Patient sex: F
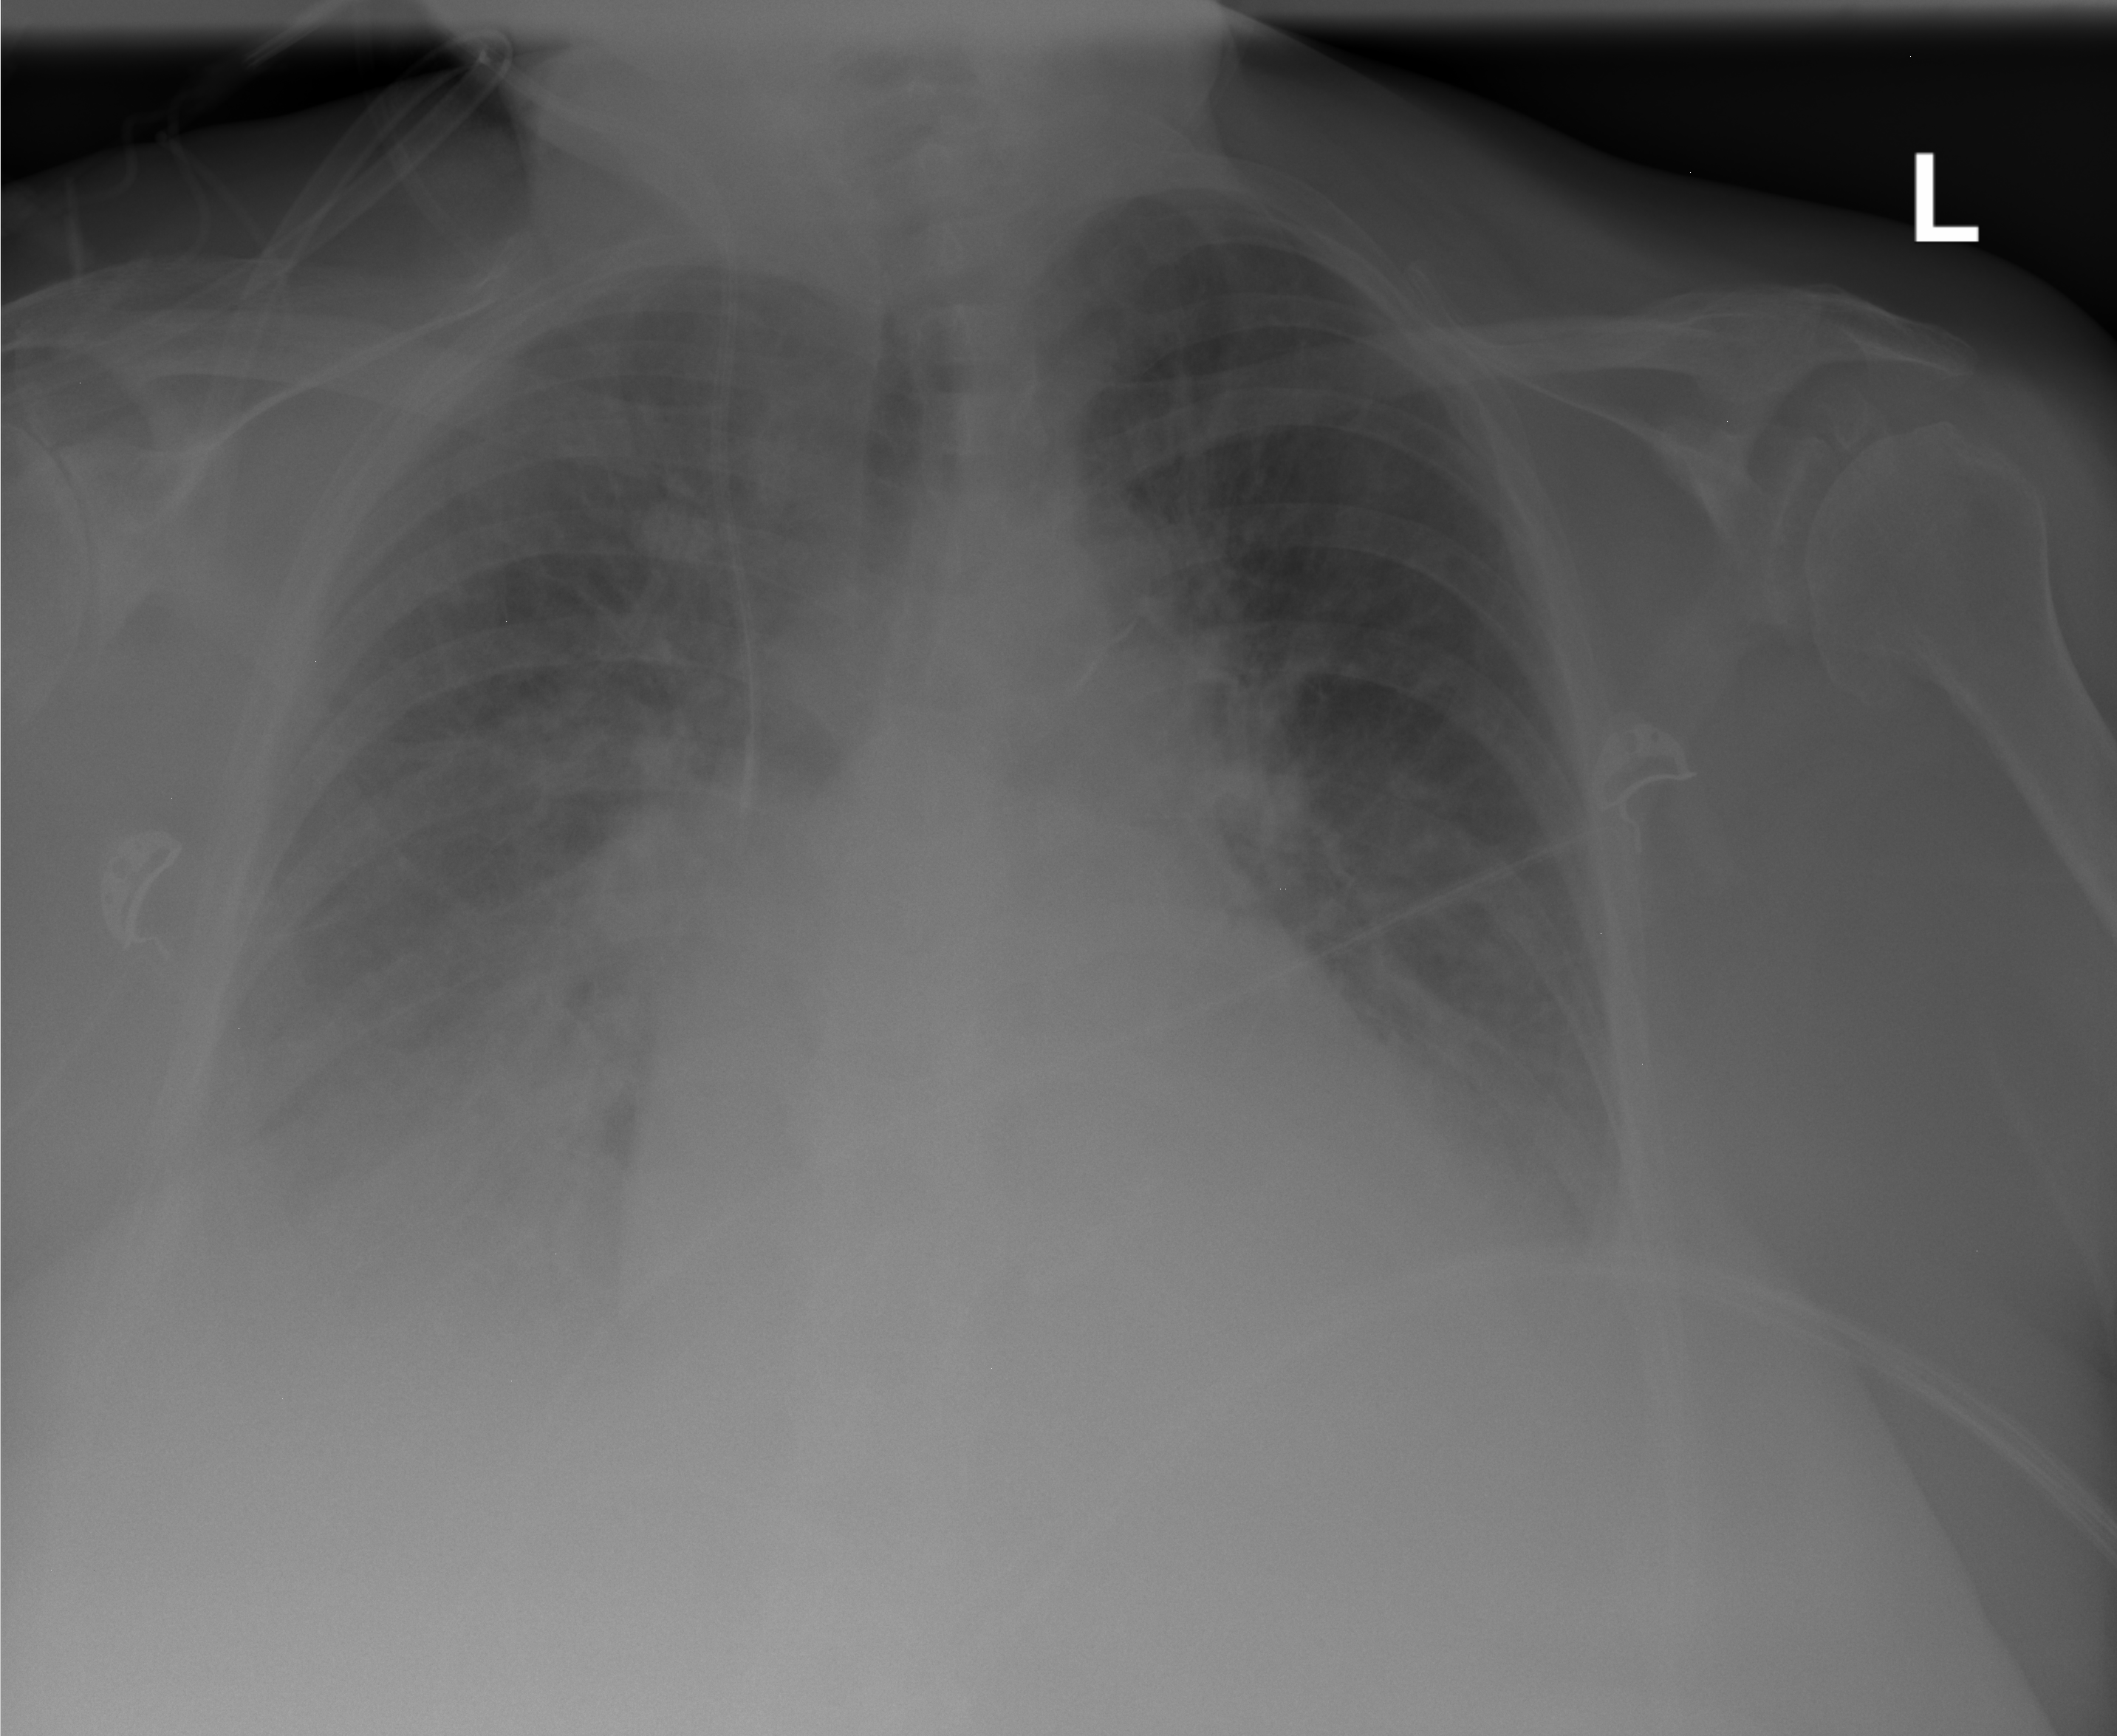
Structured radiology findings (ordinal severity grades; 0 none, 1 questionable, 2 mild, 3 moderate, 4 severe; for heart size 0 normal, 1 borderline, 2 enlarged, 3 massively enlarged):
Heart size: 2
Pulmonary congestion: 3
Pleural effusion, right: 3
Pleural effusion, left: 2
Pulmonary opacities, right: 2
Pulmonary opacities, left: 2
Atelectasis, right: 3
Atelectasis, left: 2